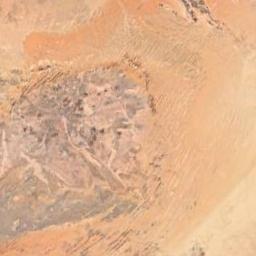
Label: desert